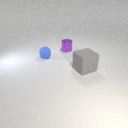
small purple metal cylinder behind large gray rubber cube